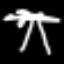
Label: palm tree